Question: I use <URL> Unofficial Java Google Translate API to translate a text from a language to another language.
I have 'Language' class that contains the all language names like in the image bellow:

I want to get an array with the languages names.
How can I do this?
If it would be C# I would do this:
'''
PropertyInfo[] languages;
languages = typeof(Language).GetProperties();
'''
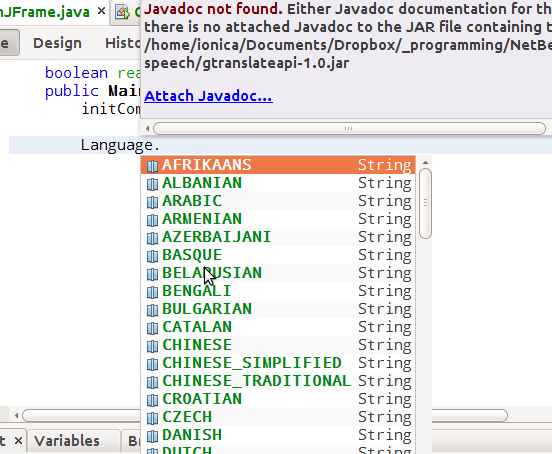
Answer: You can get all the fields with
'''
Field[] fields = Language.class.getDeclaredFields();
for(Field field: fields)
if (field.getType() == String.class)
System.out.println(field.getName() + " = " + field.get(null));
'''